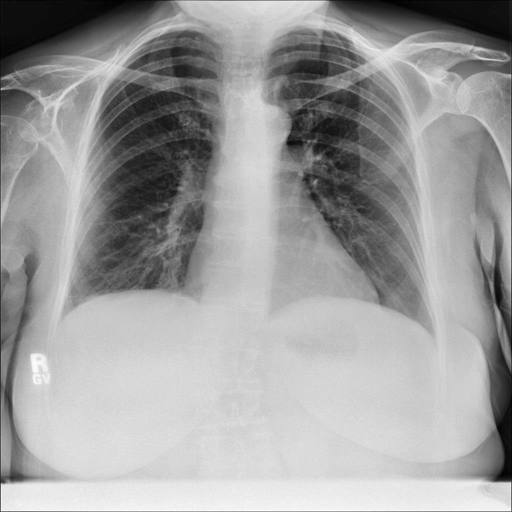
Finding: NORMAL